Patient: sex M, age 61
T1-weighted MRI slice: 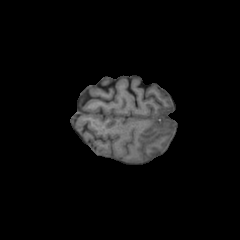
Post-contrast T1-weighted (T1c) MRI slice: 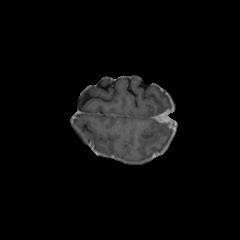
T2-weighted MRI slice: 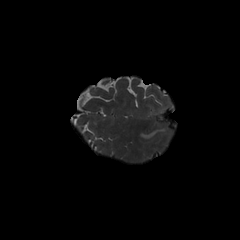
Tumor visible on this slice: yes
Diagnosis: Glioblastoma, IDH-wildtype
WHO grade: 4